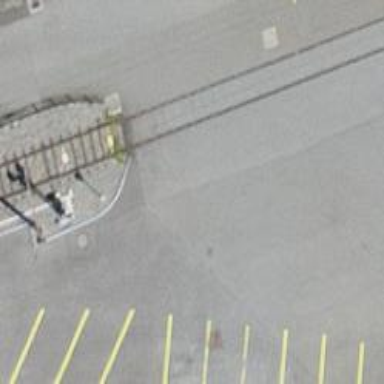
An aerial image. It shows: View of railway yard.